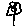
Label: flower